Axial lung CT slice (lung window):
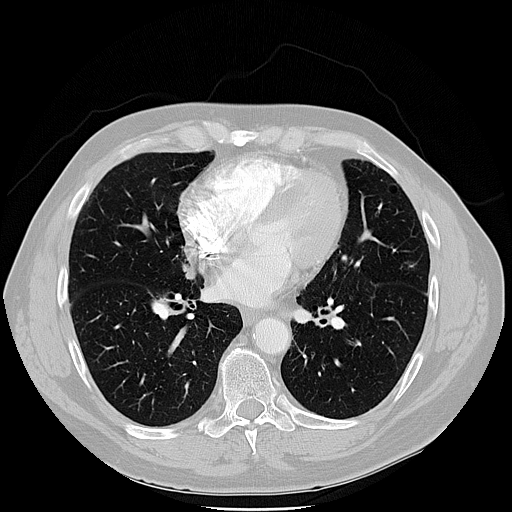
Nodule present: no